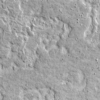
Label: not_dusty